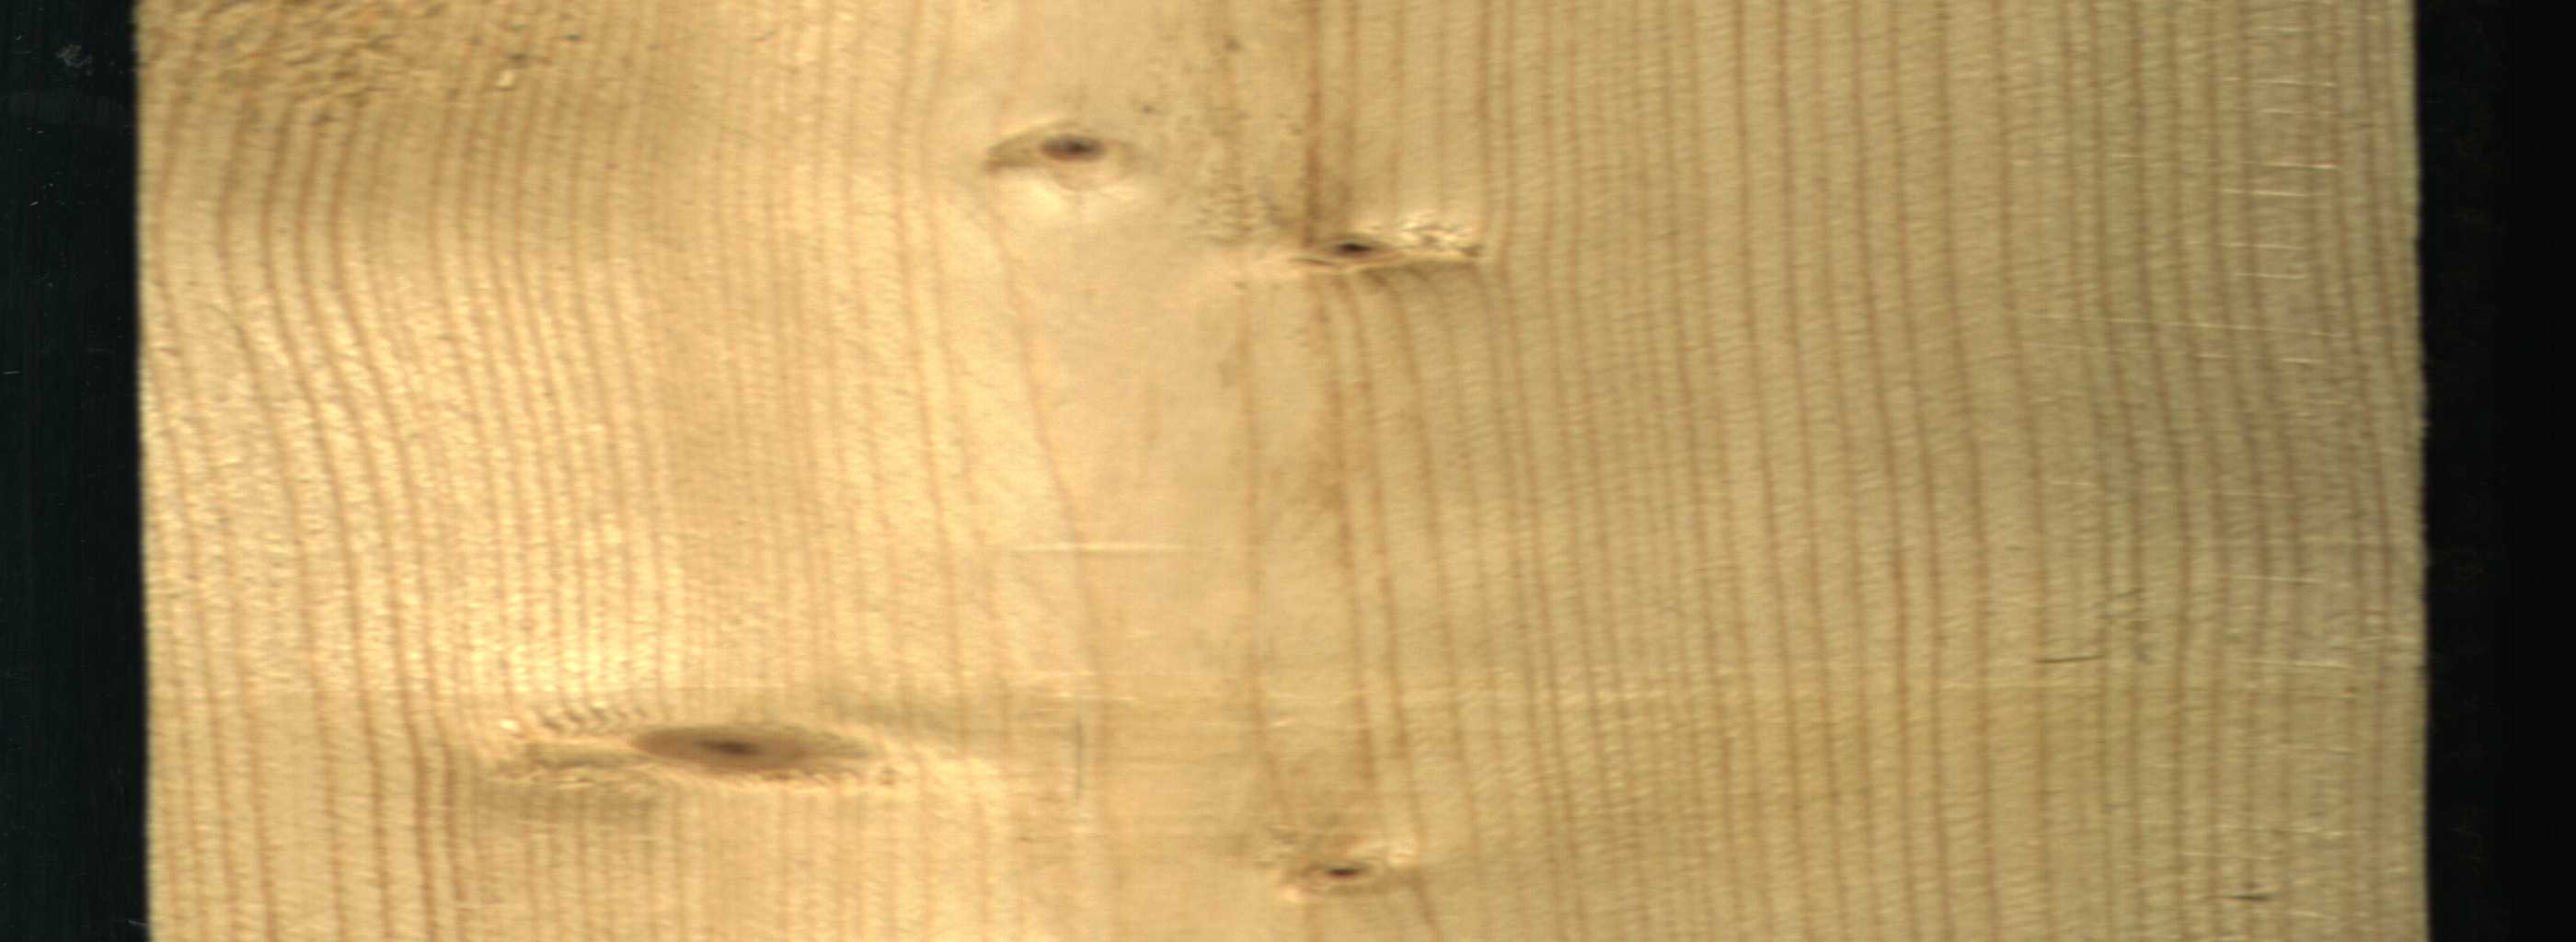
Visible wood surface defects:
Live_Knot
Live_Knot
Live_Knot
Live_Knot